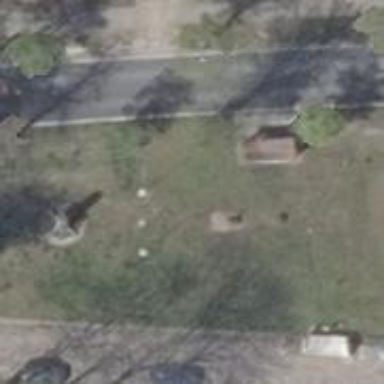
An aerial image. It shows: Flagpole structure.